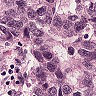
Metastatic tissue present: yes